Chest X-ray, PA view. Patient: 26 years old, sex M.
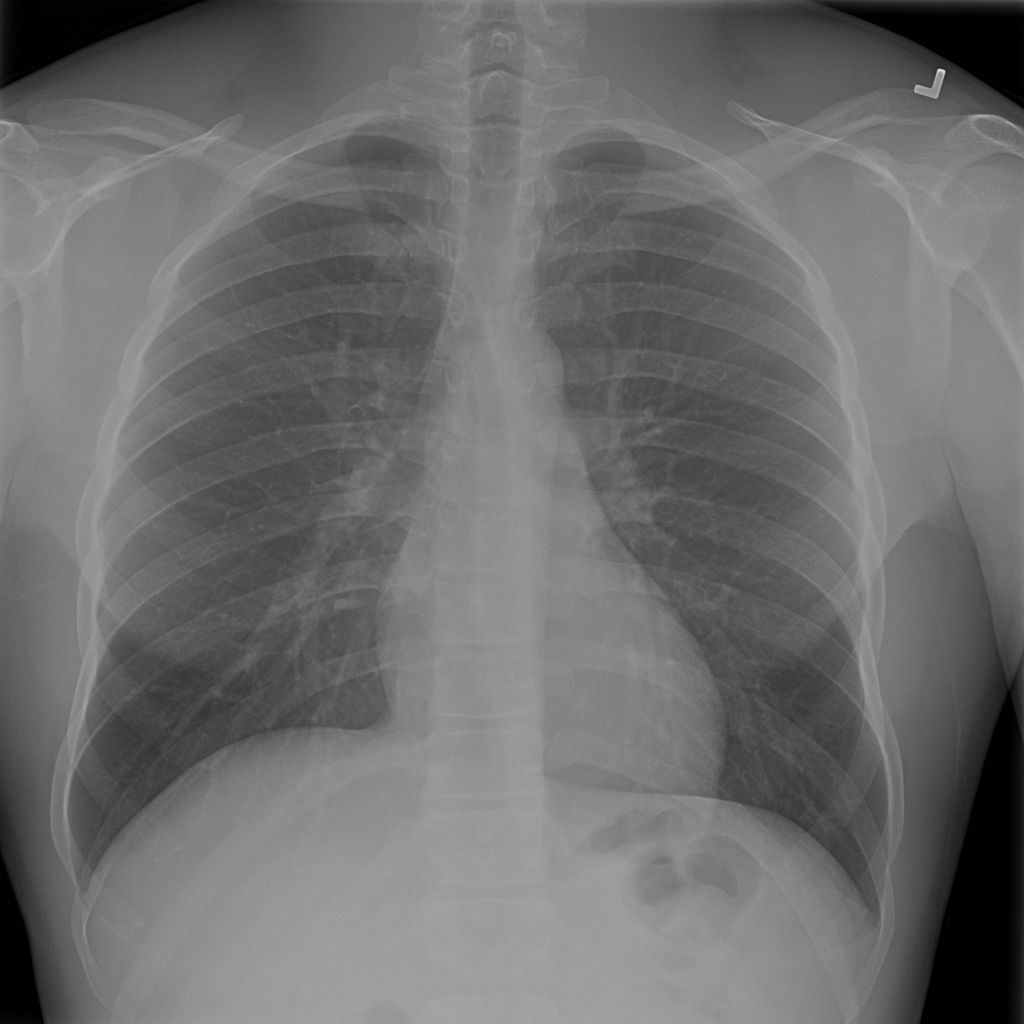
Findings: No Finding